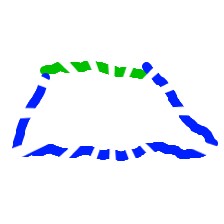
Shape: trapezoid